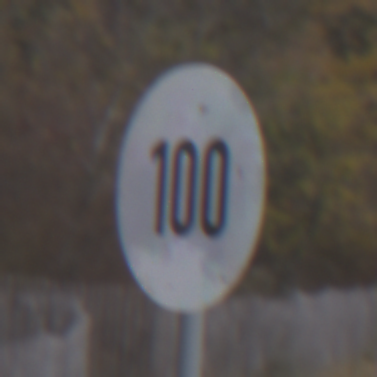
Verkehrszeichen: Geschwindigkeit100
Umgebung: Outdoor, Nature
Tageszeit: MorningAfternoon
Wetter: Overcast
Licht: Natural
Jahreszeit: NotSpecified
Kontrast: LowContrast